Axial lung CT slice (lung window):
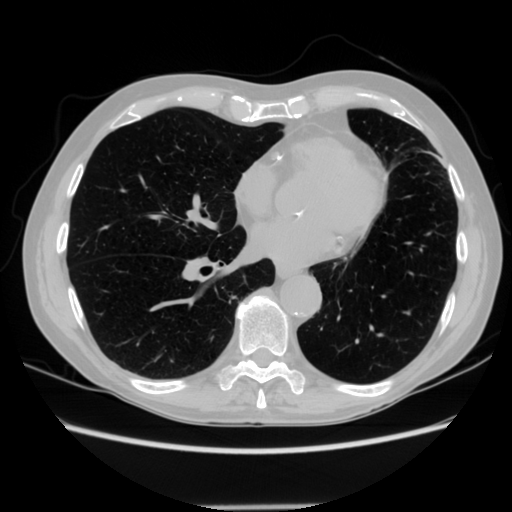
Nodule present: no